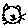
Label: cat